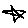
Label: star